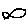
Label: fish